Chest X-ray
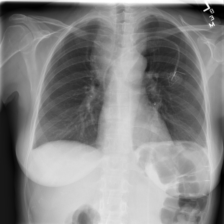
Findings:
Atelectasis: negative
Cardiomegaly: negative
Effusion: negative
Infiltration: negative
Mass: negative
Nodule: negative
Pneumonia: negative
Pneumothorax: negative
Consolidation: negative
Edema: negative
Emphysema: negative
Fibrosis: negative
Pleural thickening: negative
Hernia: negative